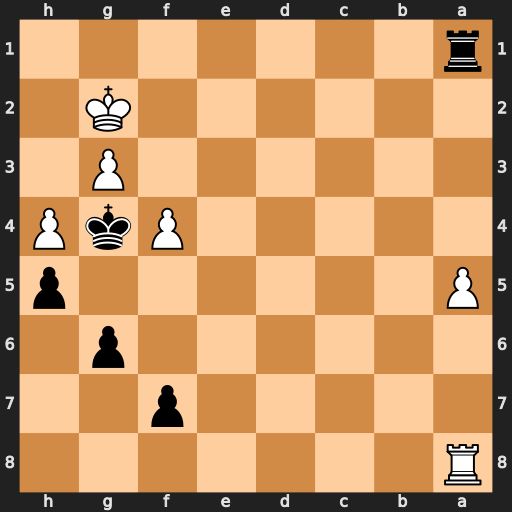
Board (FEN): R7/5p2/6p1/P6p/5PkP/6P1/6K1/r7
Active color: b
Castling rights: -
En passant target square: -
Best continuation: Ra2+ Kf1 Kxg3 Ra7 Rf2+ Ke1 Rxf4